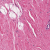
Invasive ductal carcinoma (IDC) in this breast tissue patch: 0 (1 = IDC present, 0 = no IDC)